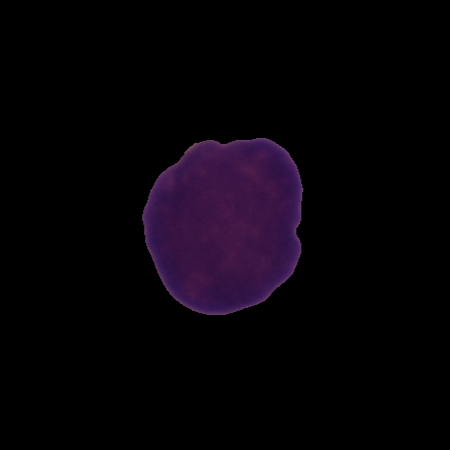
Label: cancer